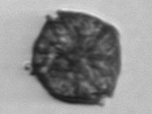
Label: Alexandrium_catenella